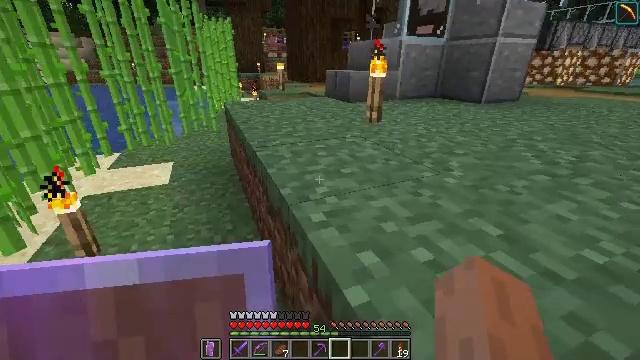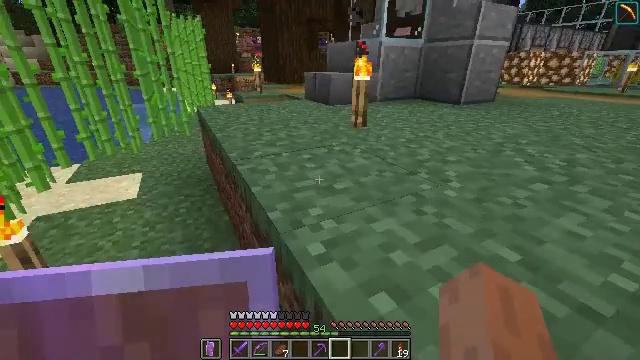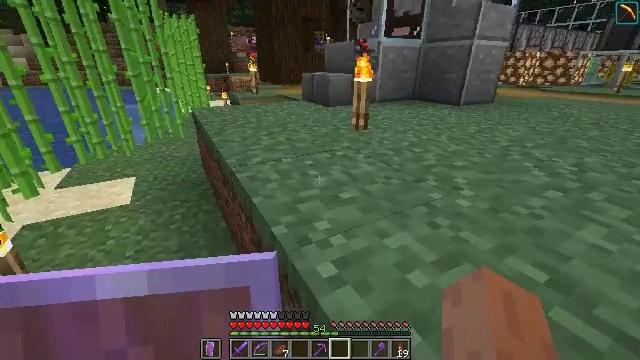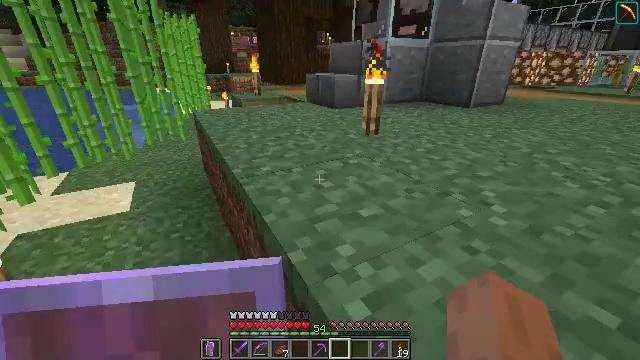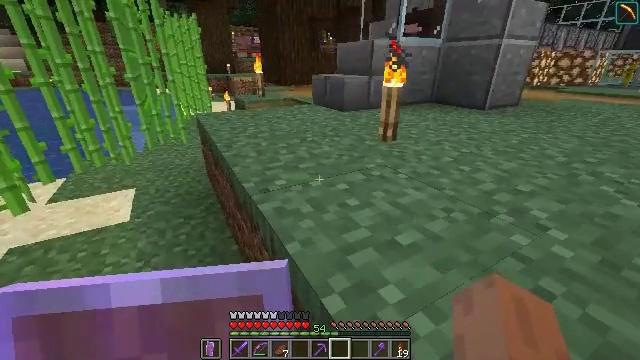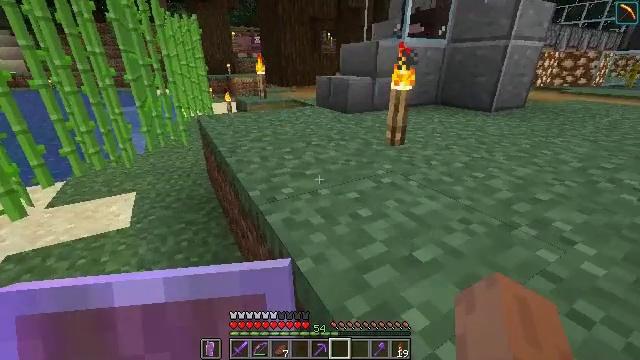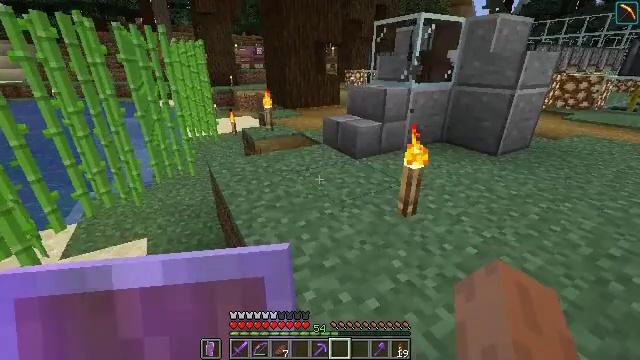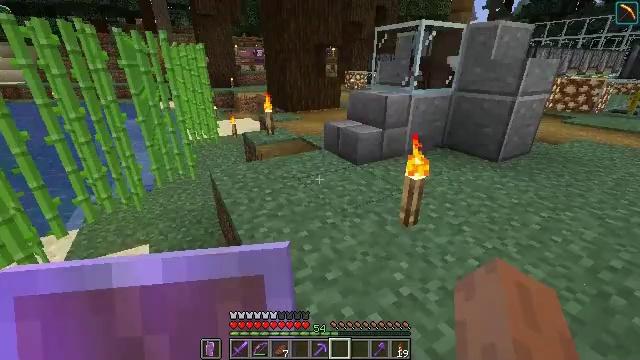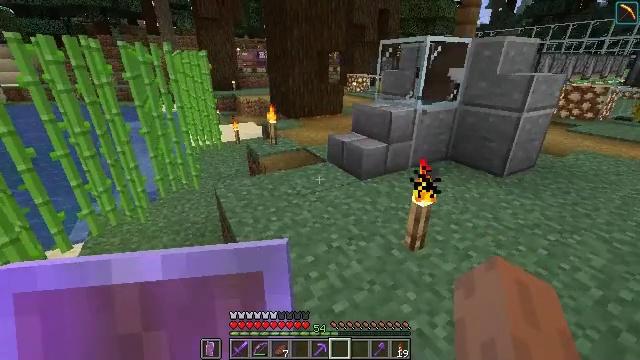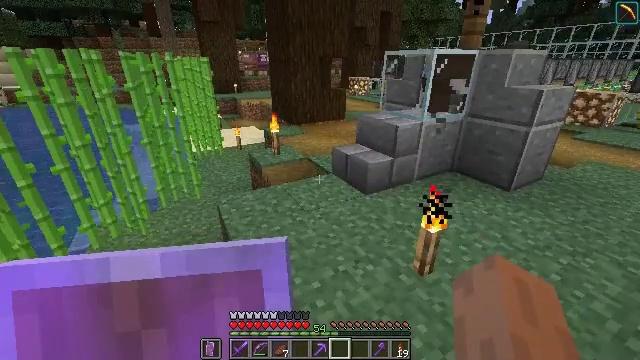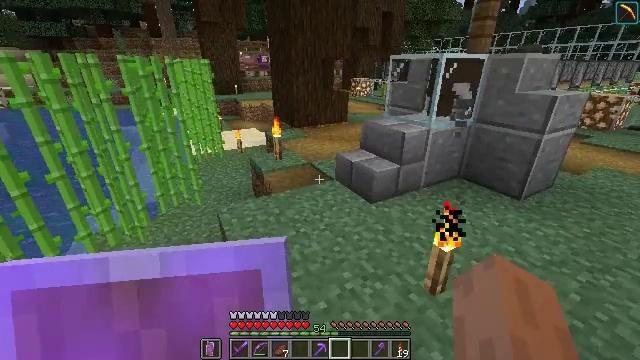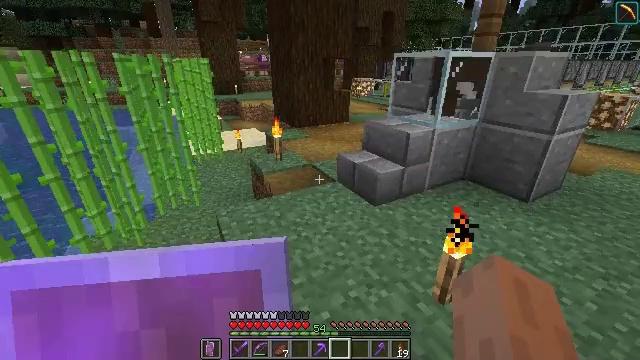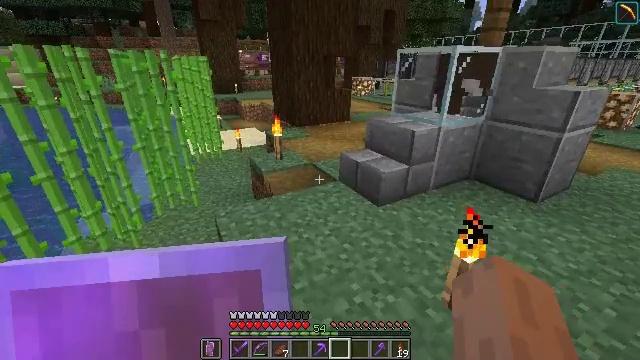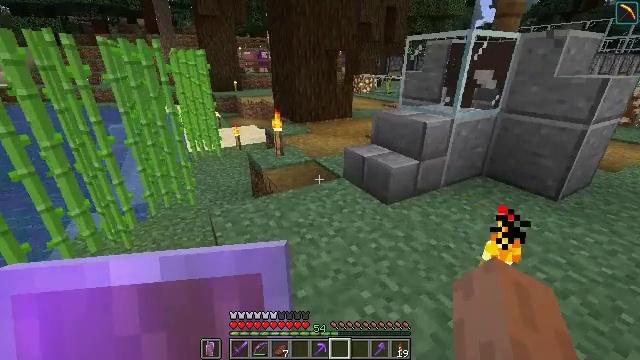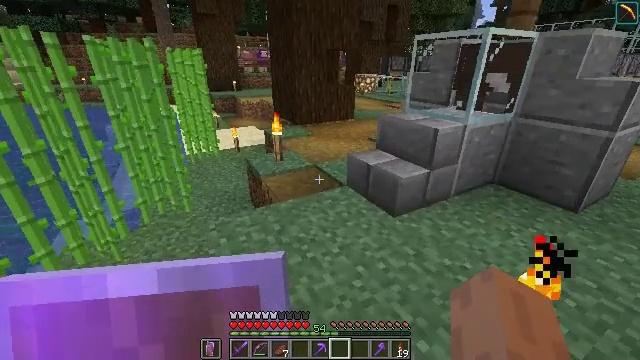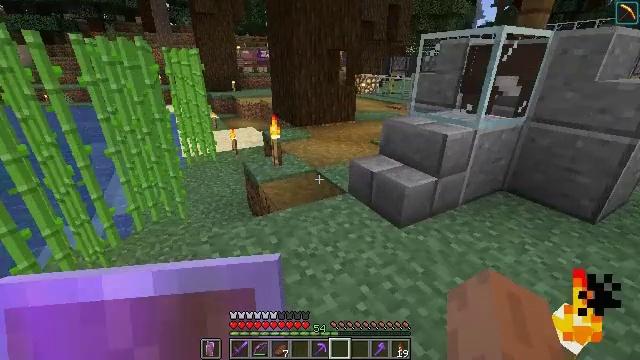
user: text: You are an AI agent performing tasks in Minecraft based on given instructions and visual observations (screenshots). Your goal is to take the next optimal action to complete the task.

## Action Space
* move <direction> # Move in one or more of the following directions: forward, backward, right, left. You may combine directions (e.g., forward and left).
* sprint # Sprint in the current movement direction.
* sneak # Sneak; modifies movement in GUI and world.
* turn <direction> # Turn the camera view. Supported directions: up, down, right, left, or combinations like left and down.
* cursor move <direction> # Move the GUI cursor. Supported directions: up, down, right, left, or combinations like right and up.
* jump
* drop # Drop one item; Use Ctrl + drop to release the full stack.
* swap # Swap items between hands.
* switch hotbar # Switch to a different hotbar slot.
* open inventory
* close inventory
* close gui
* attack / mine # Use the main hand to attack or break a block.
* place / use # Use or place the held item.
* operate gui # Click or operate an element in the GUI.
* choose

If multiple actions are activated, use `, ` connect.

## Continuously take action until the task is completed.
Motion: motion action
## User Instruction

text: Kill the squid.
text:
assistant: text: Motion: move forward, turn right
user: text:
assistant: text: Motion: move forward, turn right
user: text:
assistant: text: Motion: move forward
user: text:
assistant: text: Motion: move forward
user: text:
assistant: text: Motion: move forward, jump
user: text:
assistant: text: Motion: move forward, jump
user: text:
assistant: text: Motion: move forward, jump
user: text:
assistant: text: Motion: move forward
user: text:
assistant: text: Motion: move forward
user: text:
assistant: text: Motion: move forward
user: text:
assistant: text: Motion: move forward
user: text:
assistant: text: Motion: move forward
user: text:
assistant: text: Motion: move forward
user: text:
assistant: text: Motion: move forward
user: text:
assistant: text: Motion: move forward
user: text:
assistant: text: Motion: move forward
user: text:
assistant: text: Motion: move forward
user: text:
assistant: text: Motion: move forward
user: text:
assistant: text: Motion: move forward
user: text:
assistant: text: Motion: move forward, sprint
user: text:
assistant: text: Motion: move forward, sprint
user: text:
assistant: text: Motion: move forward, sprint
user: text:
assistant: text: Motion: move forward, sprint
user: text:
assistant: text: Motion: move forward, sprint
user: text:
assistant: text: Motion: move forward, sprint
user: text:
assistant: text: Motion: move forward, sprint
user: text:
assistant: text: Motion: move forward, sprint
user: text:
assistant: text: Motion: move forward, sprint
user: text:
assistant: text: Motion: move forward, sprint
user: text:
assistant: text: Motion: move forward, sprint, turn right